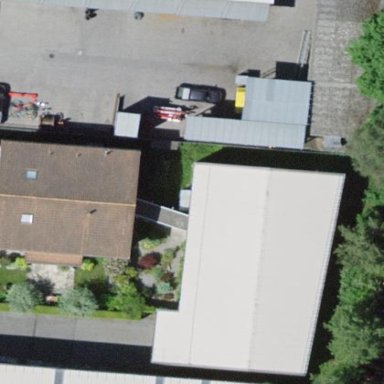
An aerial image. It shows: Industrial building.